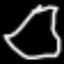
Label: octagon